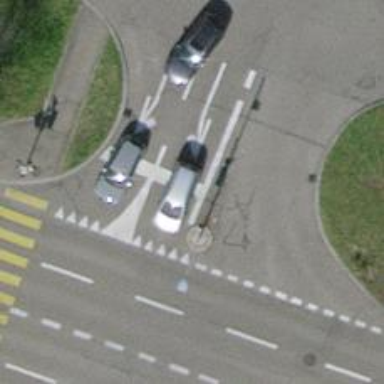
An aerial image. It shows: Road with traffic signals.